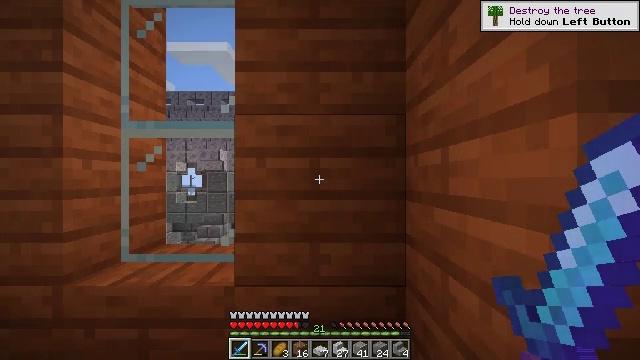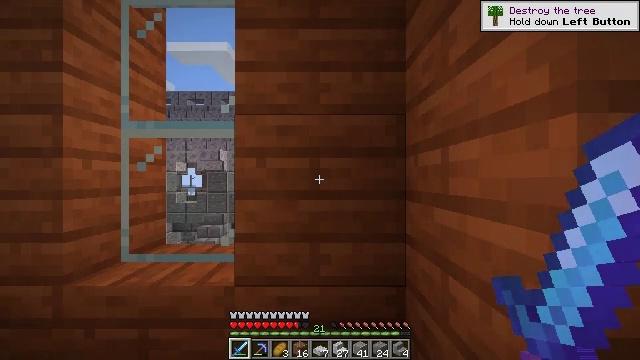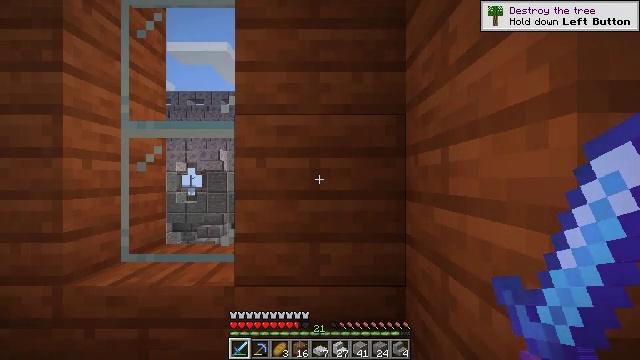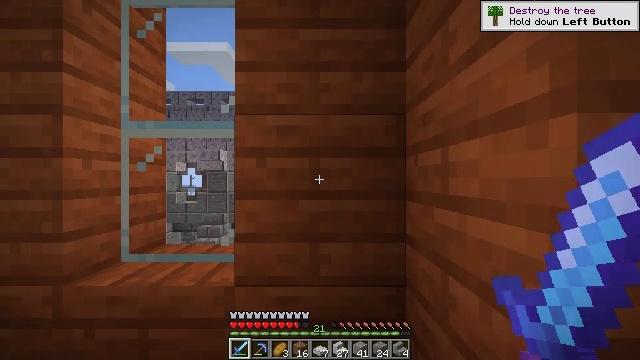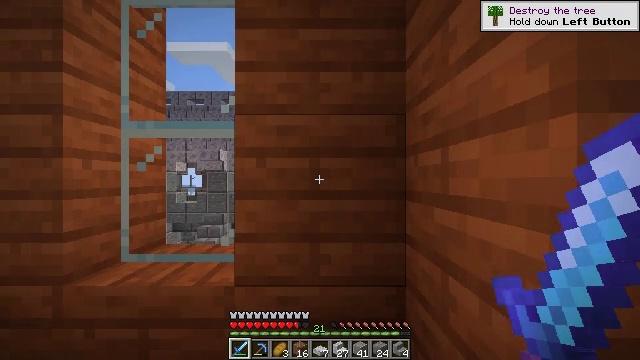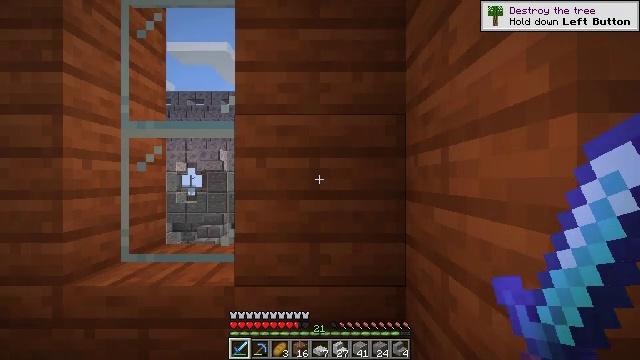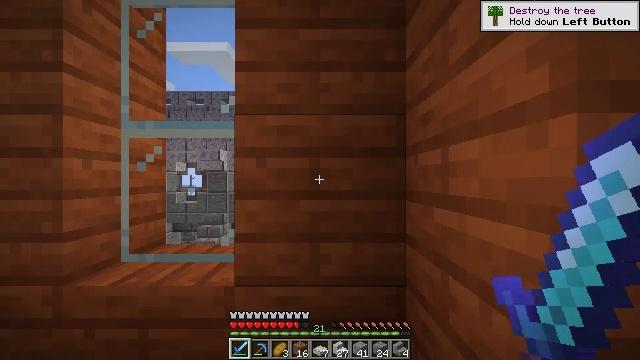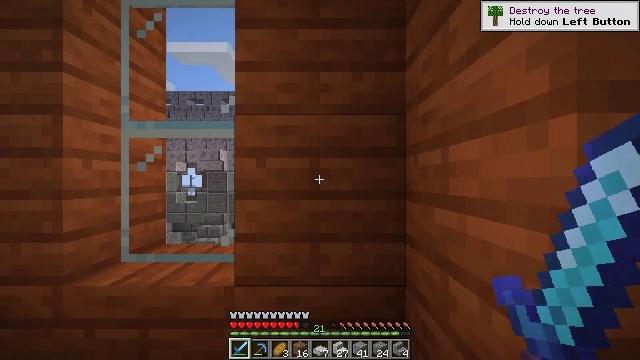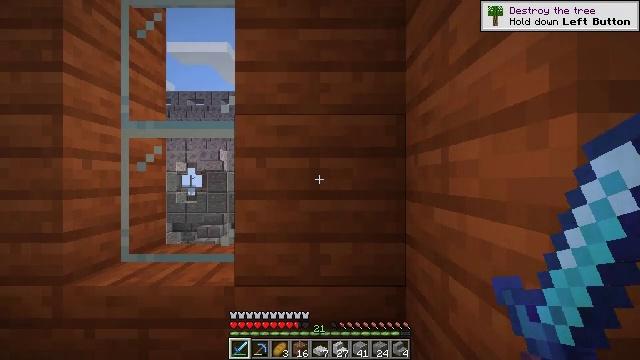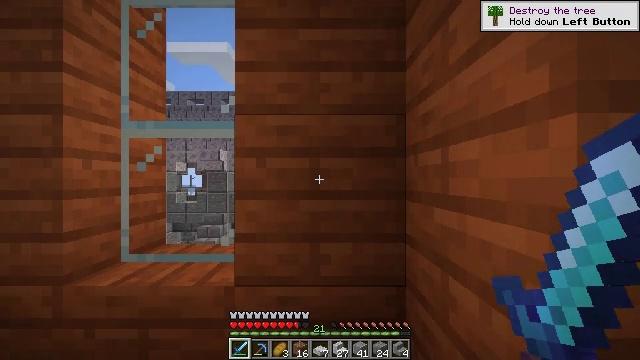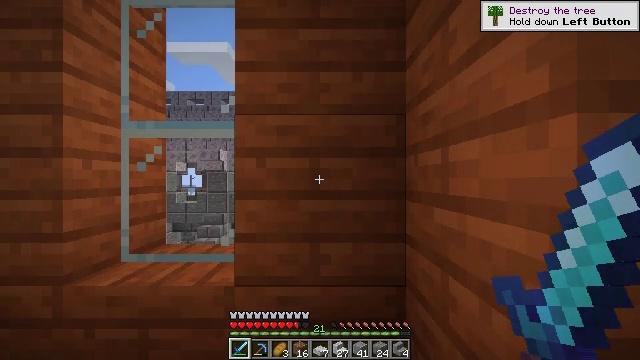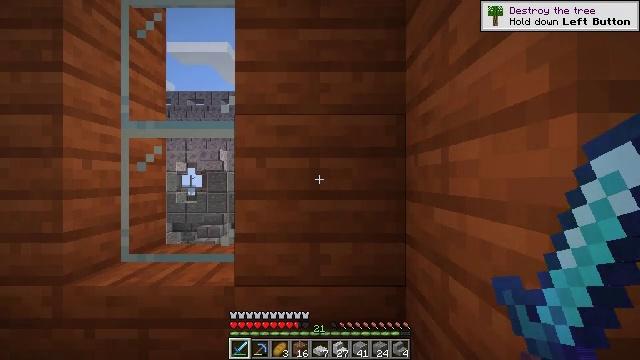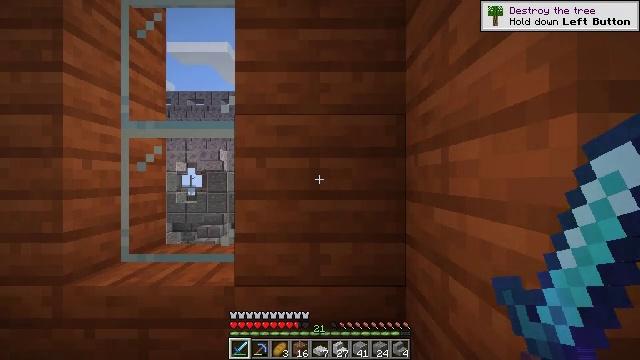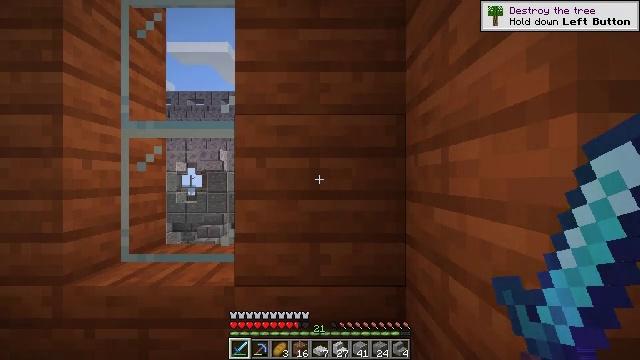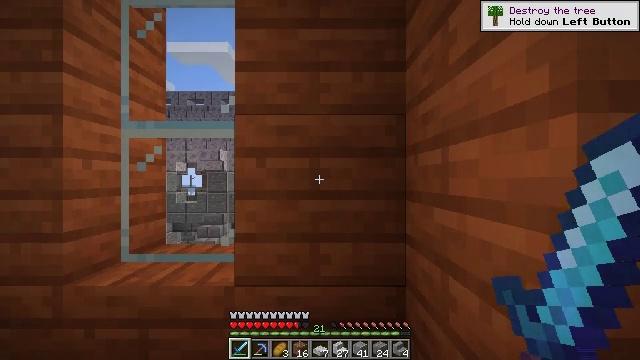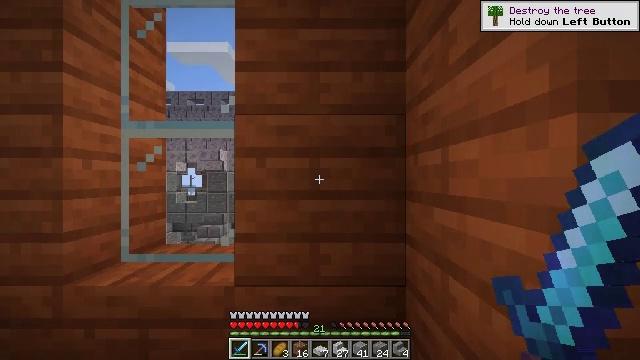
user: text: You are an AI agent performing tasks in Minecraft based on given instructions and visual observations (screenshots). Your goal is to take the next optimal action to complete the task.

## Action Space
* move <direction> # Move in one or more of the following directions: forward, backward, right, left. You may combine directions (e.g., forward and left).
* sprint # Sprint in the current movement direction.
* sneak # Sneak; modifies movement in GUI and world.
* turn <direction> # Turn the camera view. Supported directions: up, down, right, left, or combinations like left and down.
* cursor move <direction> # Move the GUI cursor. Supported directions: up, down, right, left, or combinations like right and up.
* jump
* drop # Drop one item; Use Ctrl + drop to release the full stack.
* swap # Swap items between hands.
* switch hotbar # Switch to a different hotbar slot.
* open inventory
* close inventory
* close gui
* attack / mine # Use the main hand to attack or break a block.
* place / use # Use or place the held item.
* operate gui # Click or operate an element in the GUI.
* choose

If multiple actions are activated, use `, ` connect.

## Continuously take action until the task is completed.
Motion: motion action
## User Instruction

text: Mine the dead bush in the desert.
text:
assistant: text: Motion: no_op
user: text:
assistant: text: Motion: no_op
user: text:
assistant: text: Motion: no_op
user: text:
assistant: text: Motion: no_op
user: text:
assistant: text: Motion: no_op
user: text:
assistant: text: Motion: no_op
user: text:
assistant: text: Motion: no_op
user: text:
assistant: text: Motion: no_op
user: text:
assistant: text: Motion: no_op
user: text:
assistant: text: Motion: no_op
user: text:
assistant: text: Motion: no_op
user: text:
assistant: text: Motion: no_op
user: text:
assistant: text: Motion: no_op
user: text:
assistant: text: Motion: no_op
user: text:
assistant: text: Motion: no_op
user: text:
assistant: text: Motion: no_op
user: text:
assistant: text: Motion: no_op
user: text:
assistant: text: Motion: no_op
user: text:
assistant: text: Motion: no_op
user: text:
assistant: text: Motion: no_op
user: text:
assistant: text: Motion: no_op
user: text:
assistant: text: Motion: no_op
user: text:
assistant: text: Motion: no_op
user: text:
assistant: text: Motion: no_op
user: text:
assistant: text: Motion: no_op
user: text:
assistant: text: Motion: no_op
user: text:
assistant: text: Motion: no_op
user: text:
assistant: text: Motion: no_op
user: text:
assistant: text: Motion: no_op
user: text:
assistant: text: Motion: no_op